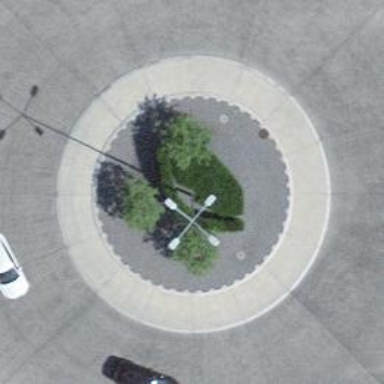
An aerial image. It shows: Concrete roundabout on primary highway.